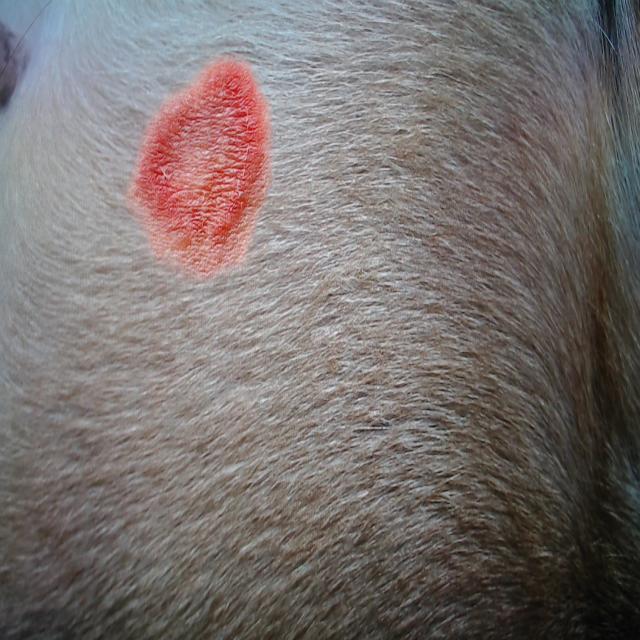
Canine ringworm (Dermatophytosis) — fungal infection caused by Microsporum or Trichophyton. Presents with circular alopecia, scaling, crusting, and broken hairs.